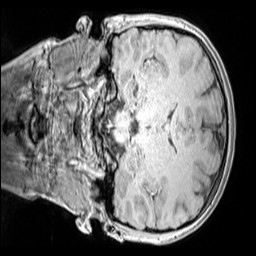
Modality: MP2RAGE
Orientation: coronal
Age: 12
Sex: female
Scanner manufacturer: siemens
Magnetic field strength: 3 T
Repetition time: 4 s
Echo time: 0.00299 s